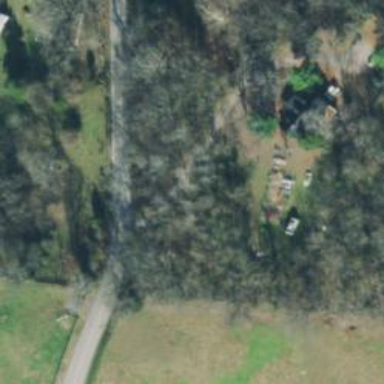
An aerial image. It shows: Driveway leading to service road.